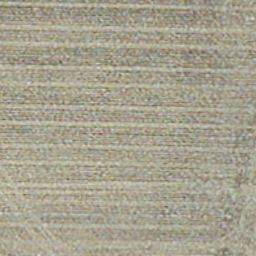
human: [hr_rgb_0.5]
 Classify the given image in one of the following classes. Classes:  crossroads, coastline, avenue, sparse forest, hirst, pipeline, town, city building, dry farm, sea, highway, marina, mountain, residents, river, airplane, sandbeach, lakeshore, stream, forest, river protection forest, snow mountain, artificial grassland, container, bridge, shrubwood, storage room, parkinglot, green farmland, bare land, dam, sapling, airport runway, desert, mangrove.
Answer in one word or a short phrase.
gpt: dry farm